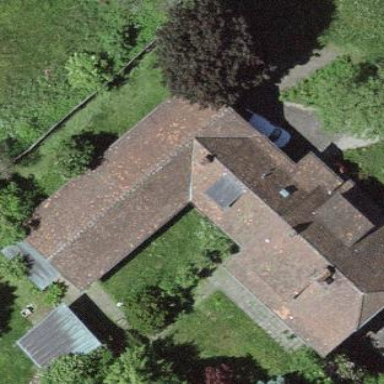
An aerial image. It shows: Farm building.